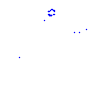
Particle: kaon